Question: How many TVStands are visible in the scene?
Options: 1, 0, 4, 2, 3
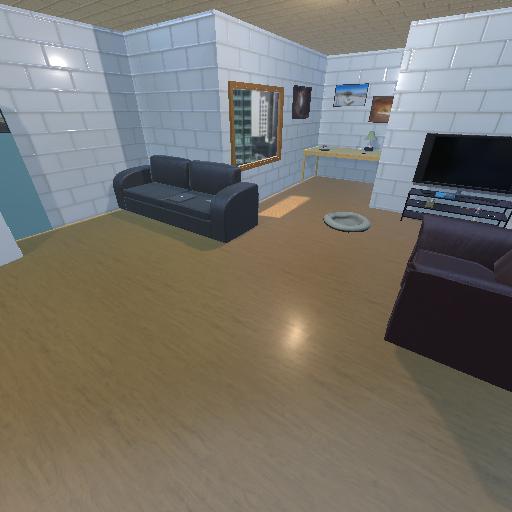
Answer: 1